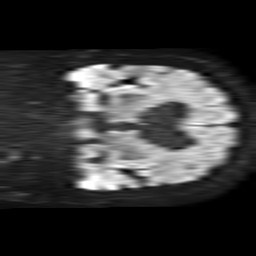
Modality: TRACE
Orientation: coronal
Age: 83
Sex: female
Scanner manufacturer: philips
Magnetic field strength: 1.5 T
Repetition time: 4.6 s
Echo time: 0.08631 s